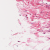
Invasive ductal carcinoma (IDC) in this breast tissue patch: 0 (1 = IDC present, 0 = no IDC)